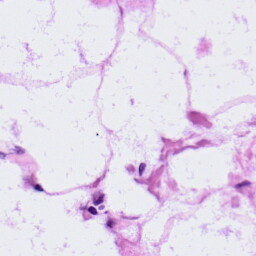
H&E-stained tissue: LymphNode